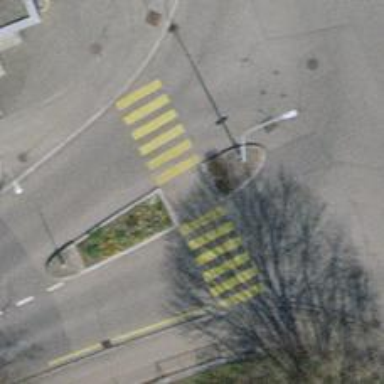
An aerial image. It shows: Zebra crossing on the road.